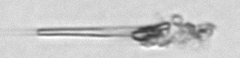
Label: fiber_TAG_external_detritus